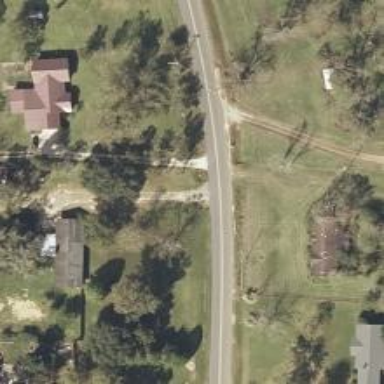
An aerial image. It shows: Driveway leading to service road.